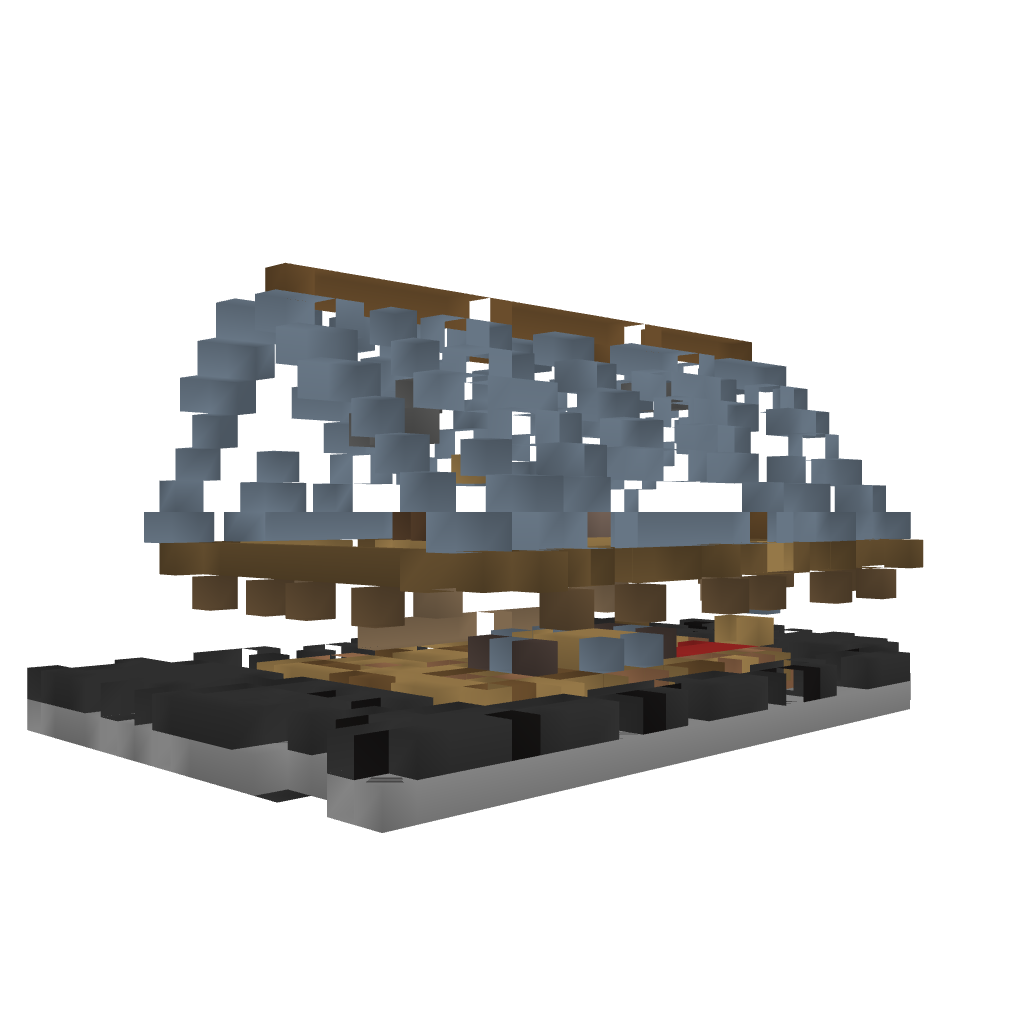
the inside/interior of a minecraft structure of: rustic home